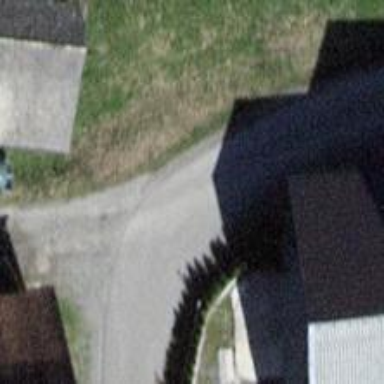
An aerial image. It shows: Asphalt road in residential area.